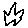
Label: star